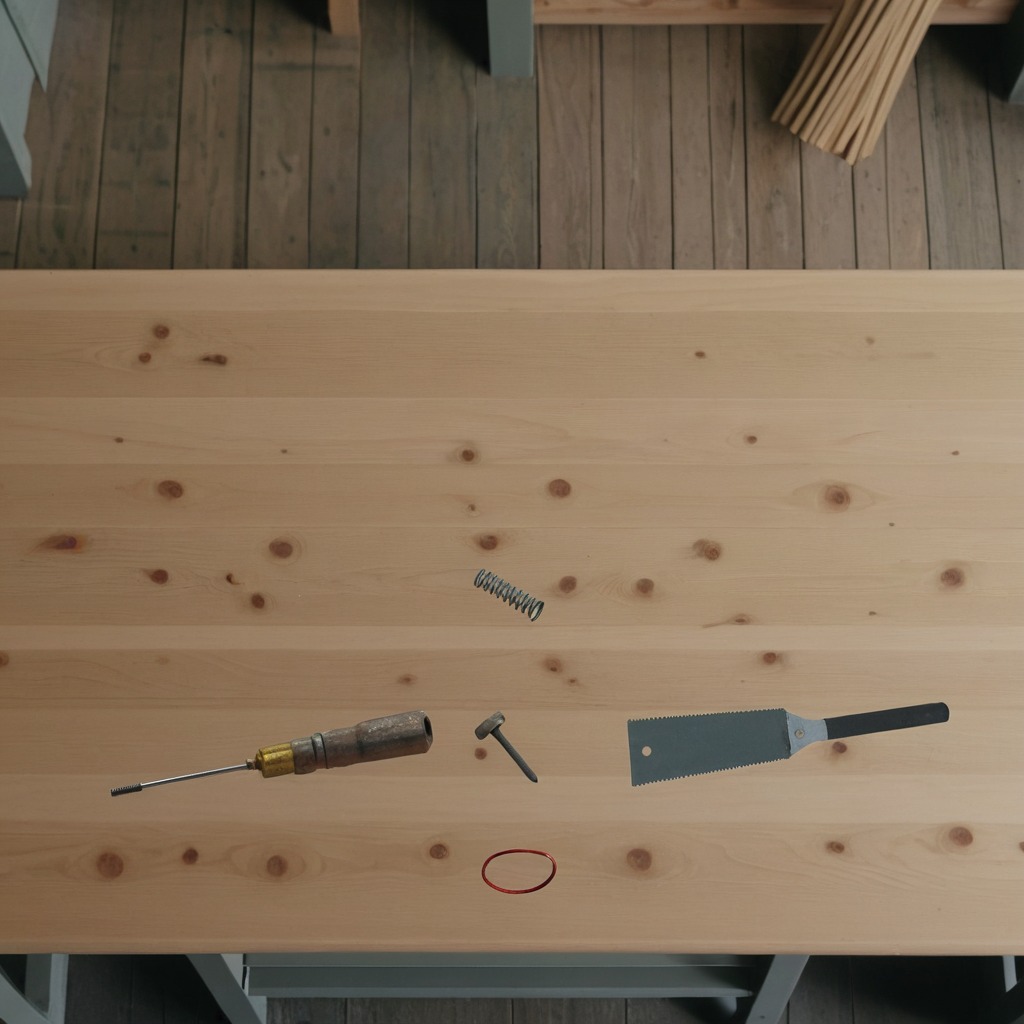
A rubber Oring, an iron nail, a coiled metal spring, a handheld metal saw, and a screwdriver are lying on the workbench inside a coastal fishing gear workshop.